Question: I'm trying to make if-else working in IL by System.Reflection and System.Reflection.Emit. This is the code which I currently have:
'''
Label inequality = new System.Reflection.Emit.Label();
Label equality = new System.Reflection.Emit.Label();
Label end = new System.Reflection.Emit.Label();
var method = new DynamicMethod("dummy", null, Type.EmptyTypes);
var g = method.GetILGenerator();
g.Emit(OpCodes.Ldstr, "string");
g.Emit(OpCodes.Ldstr, "string");
g.Emit(OpCodes.Call, typeof(String).GetMethod("op_Equality", new Type[]{typeof(string), typeof(string)}));
g.Emit(OpCodes.Ldc_I4, 0);
g.Emit(OpCodes.Ceq);
g.Emit(OpCodes.Brtrue_S, inequality);
g.MarkLabel(inequality); //HERE it throws exception
g.Emit(OpCodes.Ldstr, "Specified strings are different.");
g.Emit(OpCodes.Call, typeof(Console).GetMethod("WriteLine", new Type[]{typeof(string)}));
g.Emit(OpCodes.Br_S, end);
g.Emit(OpCodes.Brfalse_S, equality);
g.MarkLabel(equality);
g.Emit(OpCodes.Ldstr, "Specified strings are same.");
g.Emit(OpCodes.Call, typeof(Console).GetMethod("WriteLine", new Type[] { typeof(string) }));
g.Emit(OpCodes.Br_S, end);
g.MarkLabel(end);
g.Emit(OpCodes.Ret);
var action = (Action)method.CreateDelegate(typeof(Action));
action();
Console.Read();
'''
Now, on line where I'm marking label it throws me this exception:
Object reference not set to an instance of an object.

But I think it's stupidity because that label is associated with new Label object.
Does anybody know how can I solve this problem? Thanks.
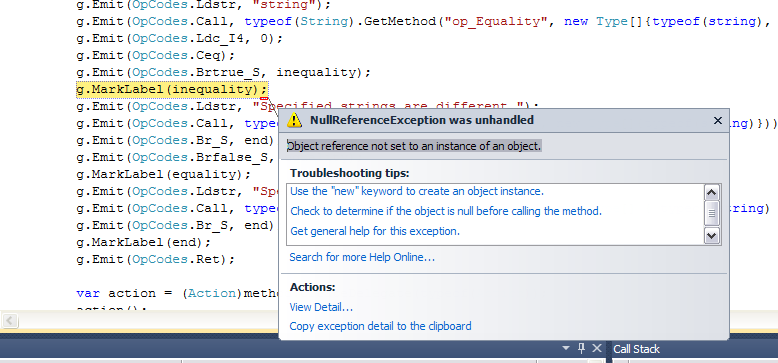
Answer: Don't you need to define your labels as 'Label whatever = g.DefineLabel();' after you've defined 'g'?